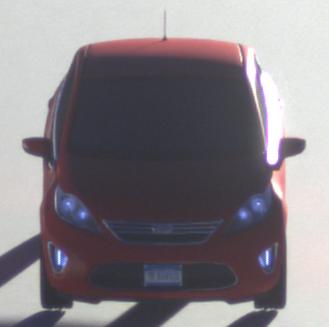
Make: Ford
Model: Fiesta
Detailed model: ’09 Sedan (seventh series)
Model produced from: 2010
Model produced until: 2017
Doors: 4
Color: red
Road condition: dry road
Daytime: sunrise or sunset
Contrast: high contrast